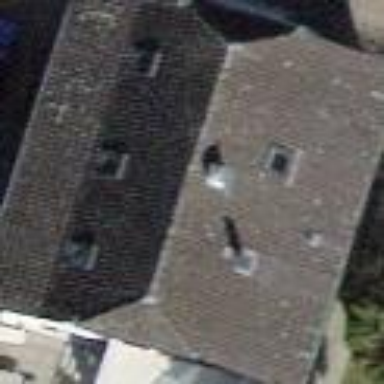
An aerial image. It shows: Building with tile roof.